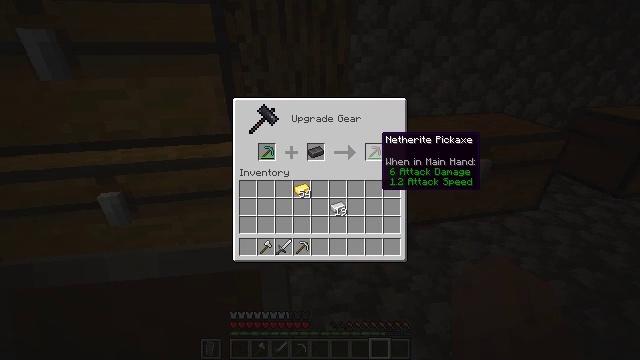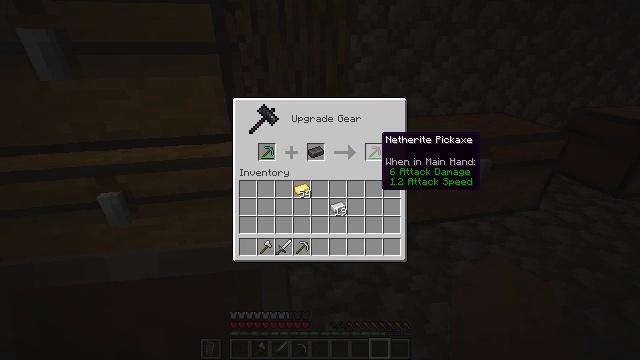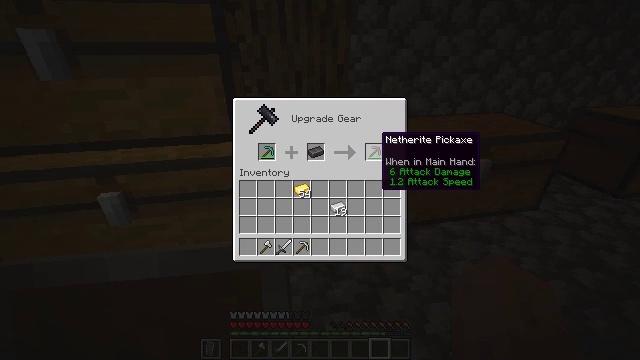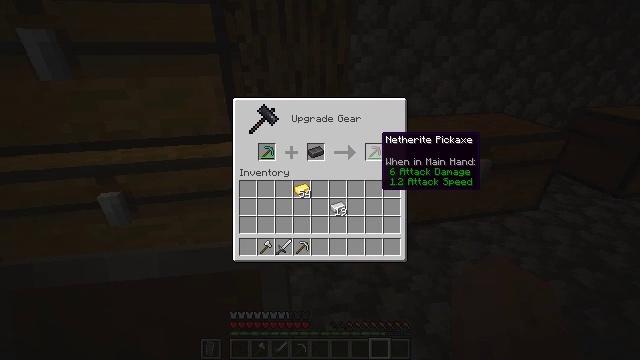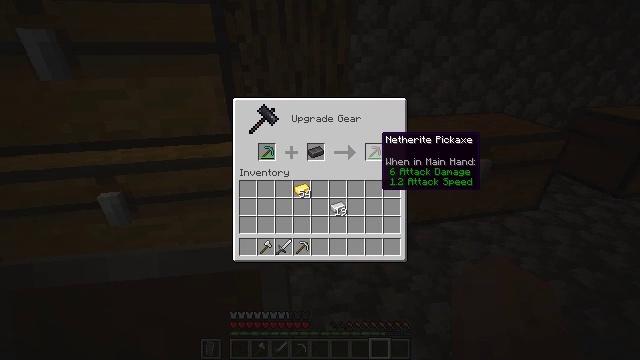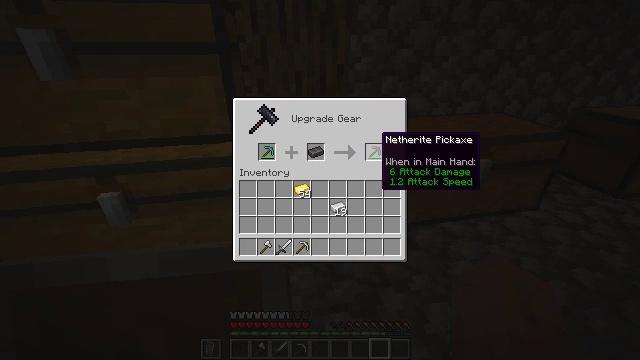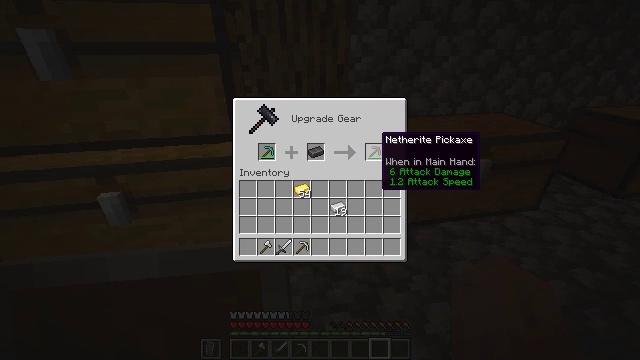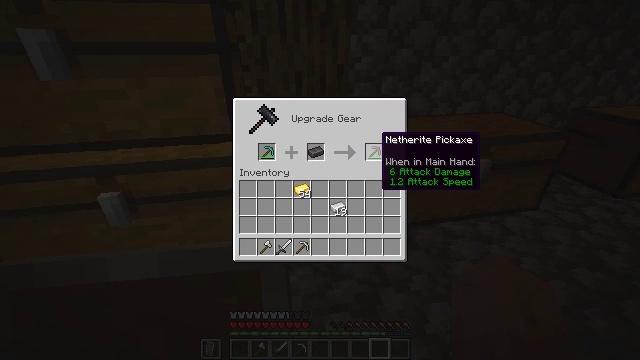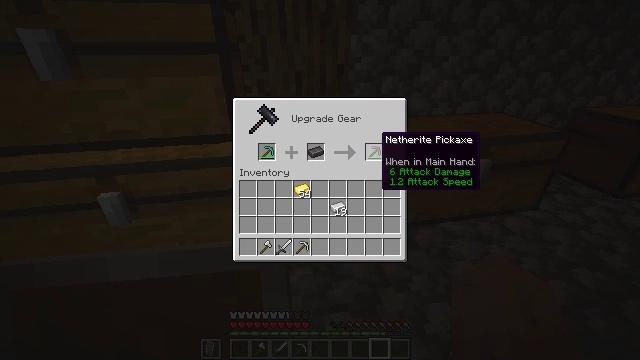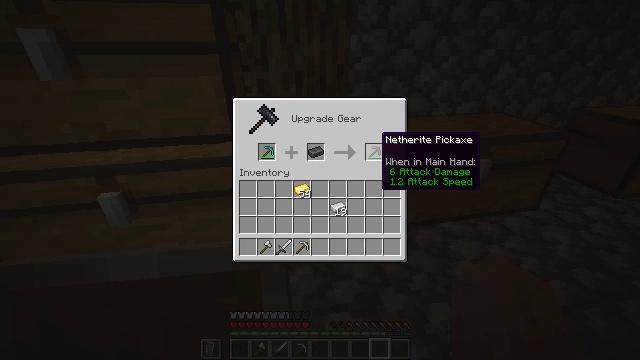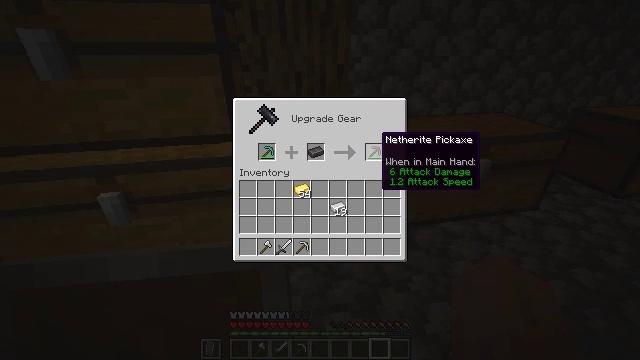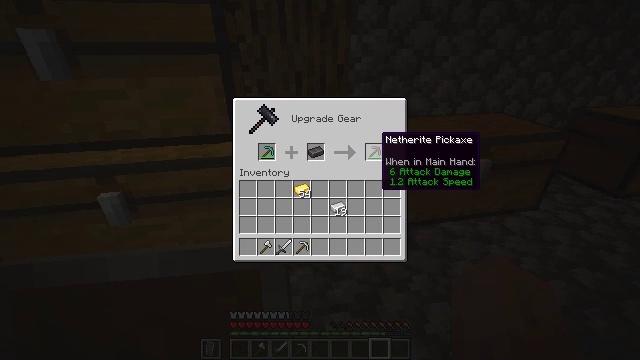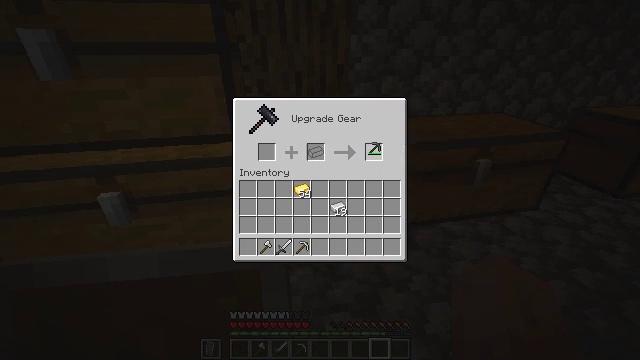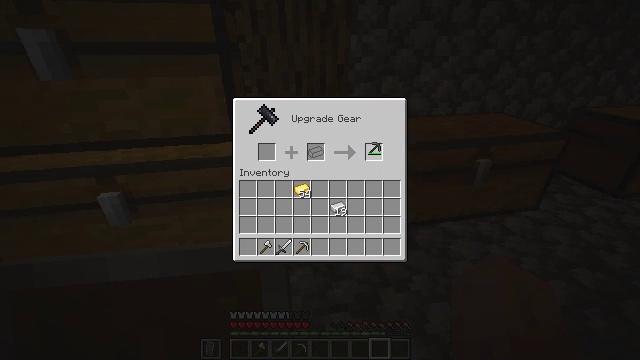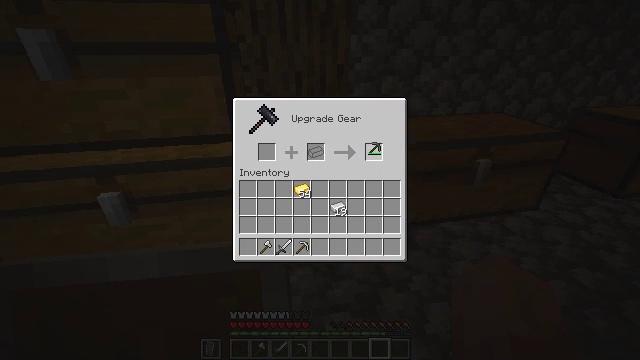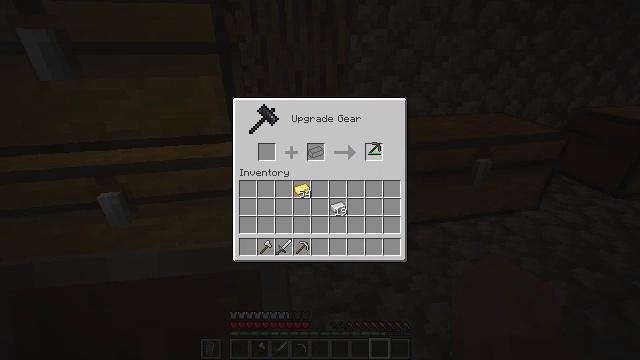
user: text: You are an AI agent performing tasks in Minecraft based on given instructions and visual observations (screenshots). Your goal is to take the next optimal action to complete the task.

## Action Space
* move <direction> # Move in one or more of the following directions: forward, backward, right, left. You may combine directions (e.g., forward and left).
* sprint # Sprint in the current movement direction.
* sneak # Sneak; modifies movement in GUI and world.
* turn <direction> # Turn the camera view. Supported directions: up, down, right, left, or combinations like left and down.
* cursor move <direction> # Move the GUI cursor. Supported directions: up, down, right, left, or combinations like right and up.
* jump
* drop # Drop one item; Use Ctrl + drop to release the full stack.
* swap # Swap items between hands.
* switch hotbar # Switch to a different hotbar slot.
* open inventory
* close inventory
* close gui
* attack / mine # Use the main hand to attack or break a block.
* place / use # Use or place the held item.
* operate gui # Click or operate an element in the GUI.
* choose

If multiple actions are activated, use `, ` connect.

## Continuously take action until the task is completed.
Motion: motion action
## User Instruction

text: craft item netherite pickaxe
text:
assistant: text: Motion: no_op
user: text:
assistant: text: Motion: no_op
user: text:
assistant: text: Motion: no_op
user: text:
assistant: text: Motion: no_op
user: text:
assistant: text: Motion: no_op
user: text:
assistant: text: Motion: no_op
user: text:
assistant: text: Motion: no_op
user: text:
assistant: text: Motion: no_op
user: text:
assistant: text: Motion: no_op
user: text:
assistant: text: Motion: no_op
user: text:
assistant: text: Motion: no_op
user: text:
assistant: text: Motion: attack / mine
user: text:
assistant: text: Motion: attack / mine
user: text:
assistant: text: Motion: attack / mine
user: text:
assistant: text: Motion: no_op
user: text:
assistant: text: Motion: no_op
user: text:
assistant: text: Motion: no_op